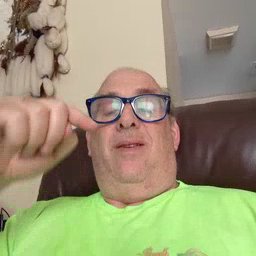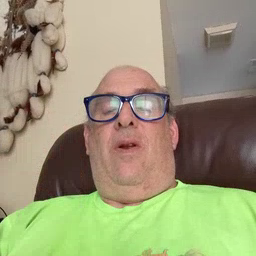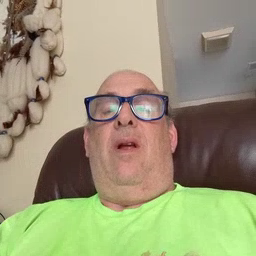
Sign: down